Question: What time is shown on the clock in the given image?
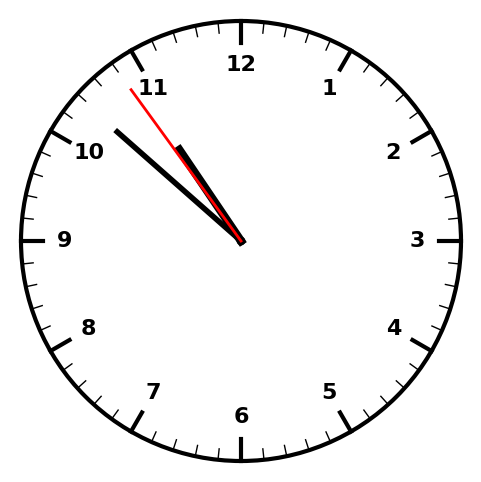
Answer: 10:51:54